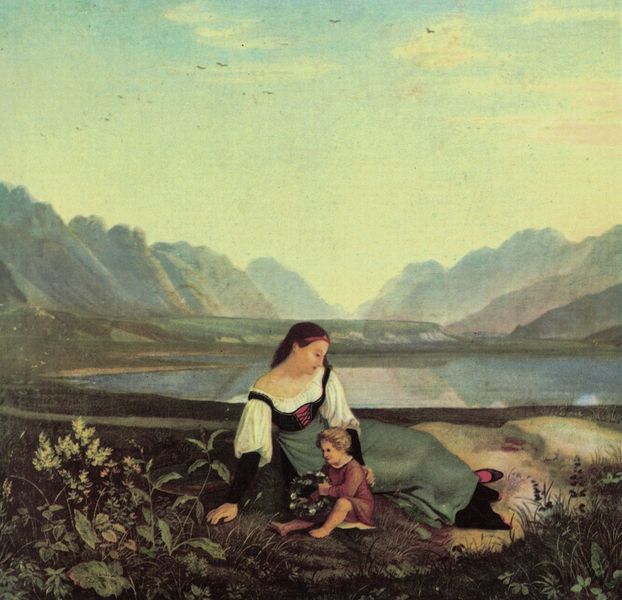
Titel: Mädchen auf der Wiese: Inntal bei Hall
Künstler: Adrian Ludwig Richter
Standort: Wuppertal
Institution: Von der Heydt-Museum
Schlagwörter: berg, blau, blätter, gemälde, himmel, meer, vogel, wasser, wolken, fluss, gelb, grün, landschaft, menschen, mädchen, ocker, see, sitzen, ufer, ausschnitt, blume, blumen, braun, frau, hintergrund, kleid, licht, schwarz, weiss, blick, blüten, gras, rot, weg, wiese, wolke, leute, malerei, naive malerei, rock, bluse, stein, ärmel, bild, portrait, gräser, hügel, natur, spiegelung, vögel, gewässer, sträucher, gewand, gold, haare, sitzend, familie, kind, mutter, pflanze, pflanzen, tal, fliegen, schürze, füße, küste, strand, wellen, liegen, mieder, schuhe, abhang, berge, gebirge, farbe, vergilbt, naiv, rast, figuren, romantik, ölgemälde, spielen, farn, nazarener, knabe, alpen, ideal, kranz, flora, tracht, runge, ländlich, unkraut, blumenkranz, korsett, oker, verblauung, gestrüpp, kräuter, ausruhen, bergsee, dirndl, ideallandschaft, henri rousseau, rün, krater, pflanzn, kratersee, spiegleung, pfanzen, landschaf, gerbige, trachtig, taal, idylee, rote socke, weite buse